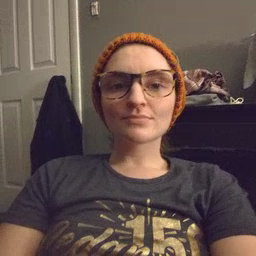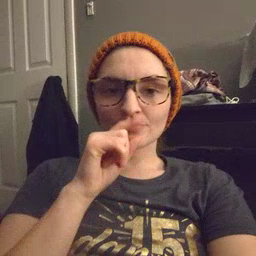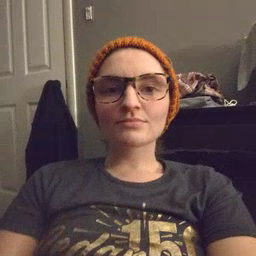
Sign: hen